Question: I am trying to replicate an ESS (effective sample size) calculation using the method of Vehtari et al. in: <URL>
I am working from the code here:
<URL>
'''
# Geyer's initial positive sequence
rho_hat_t <- rep.int(0, n_samples)
t <- 0
rho_hat_even <- 1
rho_hat_t[t + 1] <- rho_hat_even
rho_hat_odd <- 1 - (mean_var - mean(acov[t + 2, ])) / var_plus # 251
rho_hat_t[t + 2] <- rho_hat_odd
while (t < nrow(acov) - 5 && !is.nan(rho_hat_even + rho_hat_odd) &&
(rho_hat_even + rho_hat_odd > 0)) {
t <- t + 2
rho_hat_even = 1 - (mean_var - mean(acov[t + 1, ])) / var_plus # 256
rho_hat_odd = 1 - (mean_var - mean(acov[t + 2, ])) / var_plus # 257
if ((rho_hat_even + rho_hat_odd) >= 0) {
rho_hat_t[t + 1] <- rho_hat_even
rho_hat_t[t + 2] <- rho_hat_odd
}
}
'''
I can follow the code from the paper except when we get to equation 10 in the paper (calculating the cross-chain autocorrelation). The code (lines 251, 256 and 257) appears in the form:
'''
1 - (mean_var - mean(acov[t + 1, ])) / var_plus
'''
which is close to equation 10, except the missing the 's' terms from equation 10:

I can't see anywhere in the code that this is somehow accounted for elsewhere in the way the calculation is being done. I have tried putting the 's' terms back into those lines of code and it makes a big difference to the final ESS value.
Is anyone able to help me understand the discrepancy between paper and code?
Thanks.
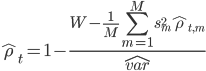
Answer: In the formula in the paper, 's^2' is is the estimate of variance and 'rho' the estimate of autocorrelation. Thus 's^2 * rho' is an estimate of the autocovariance, which is what you see in the code.